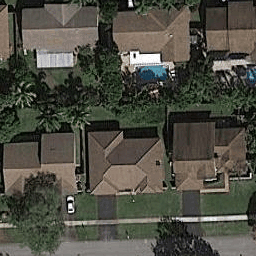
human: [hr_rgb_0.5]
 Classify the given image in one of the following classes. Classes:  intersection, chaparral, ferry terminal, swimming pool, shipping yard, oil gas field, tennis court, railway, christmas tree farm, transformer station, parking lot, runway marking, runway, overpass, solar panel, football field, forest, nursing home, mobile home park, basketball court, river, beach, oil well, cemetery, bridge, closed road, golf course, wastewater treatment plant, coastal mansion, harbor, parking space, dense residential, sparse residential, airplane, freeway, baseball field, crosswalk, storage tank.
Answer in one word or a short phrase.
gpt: dense residential